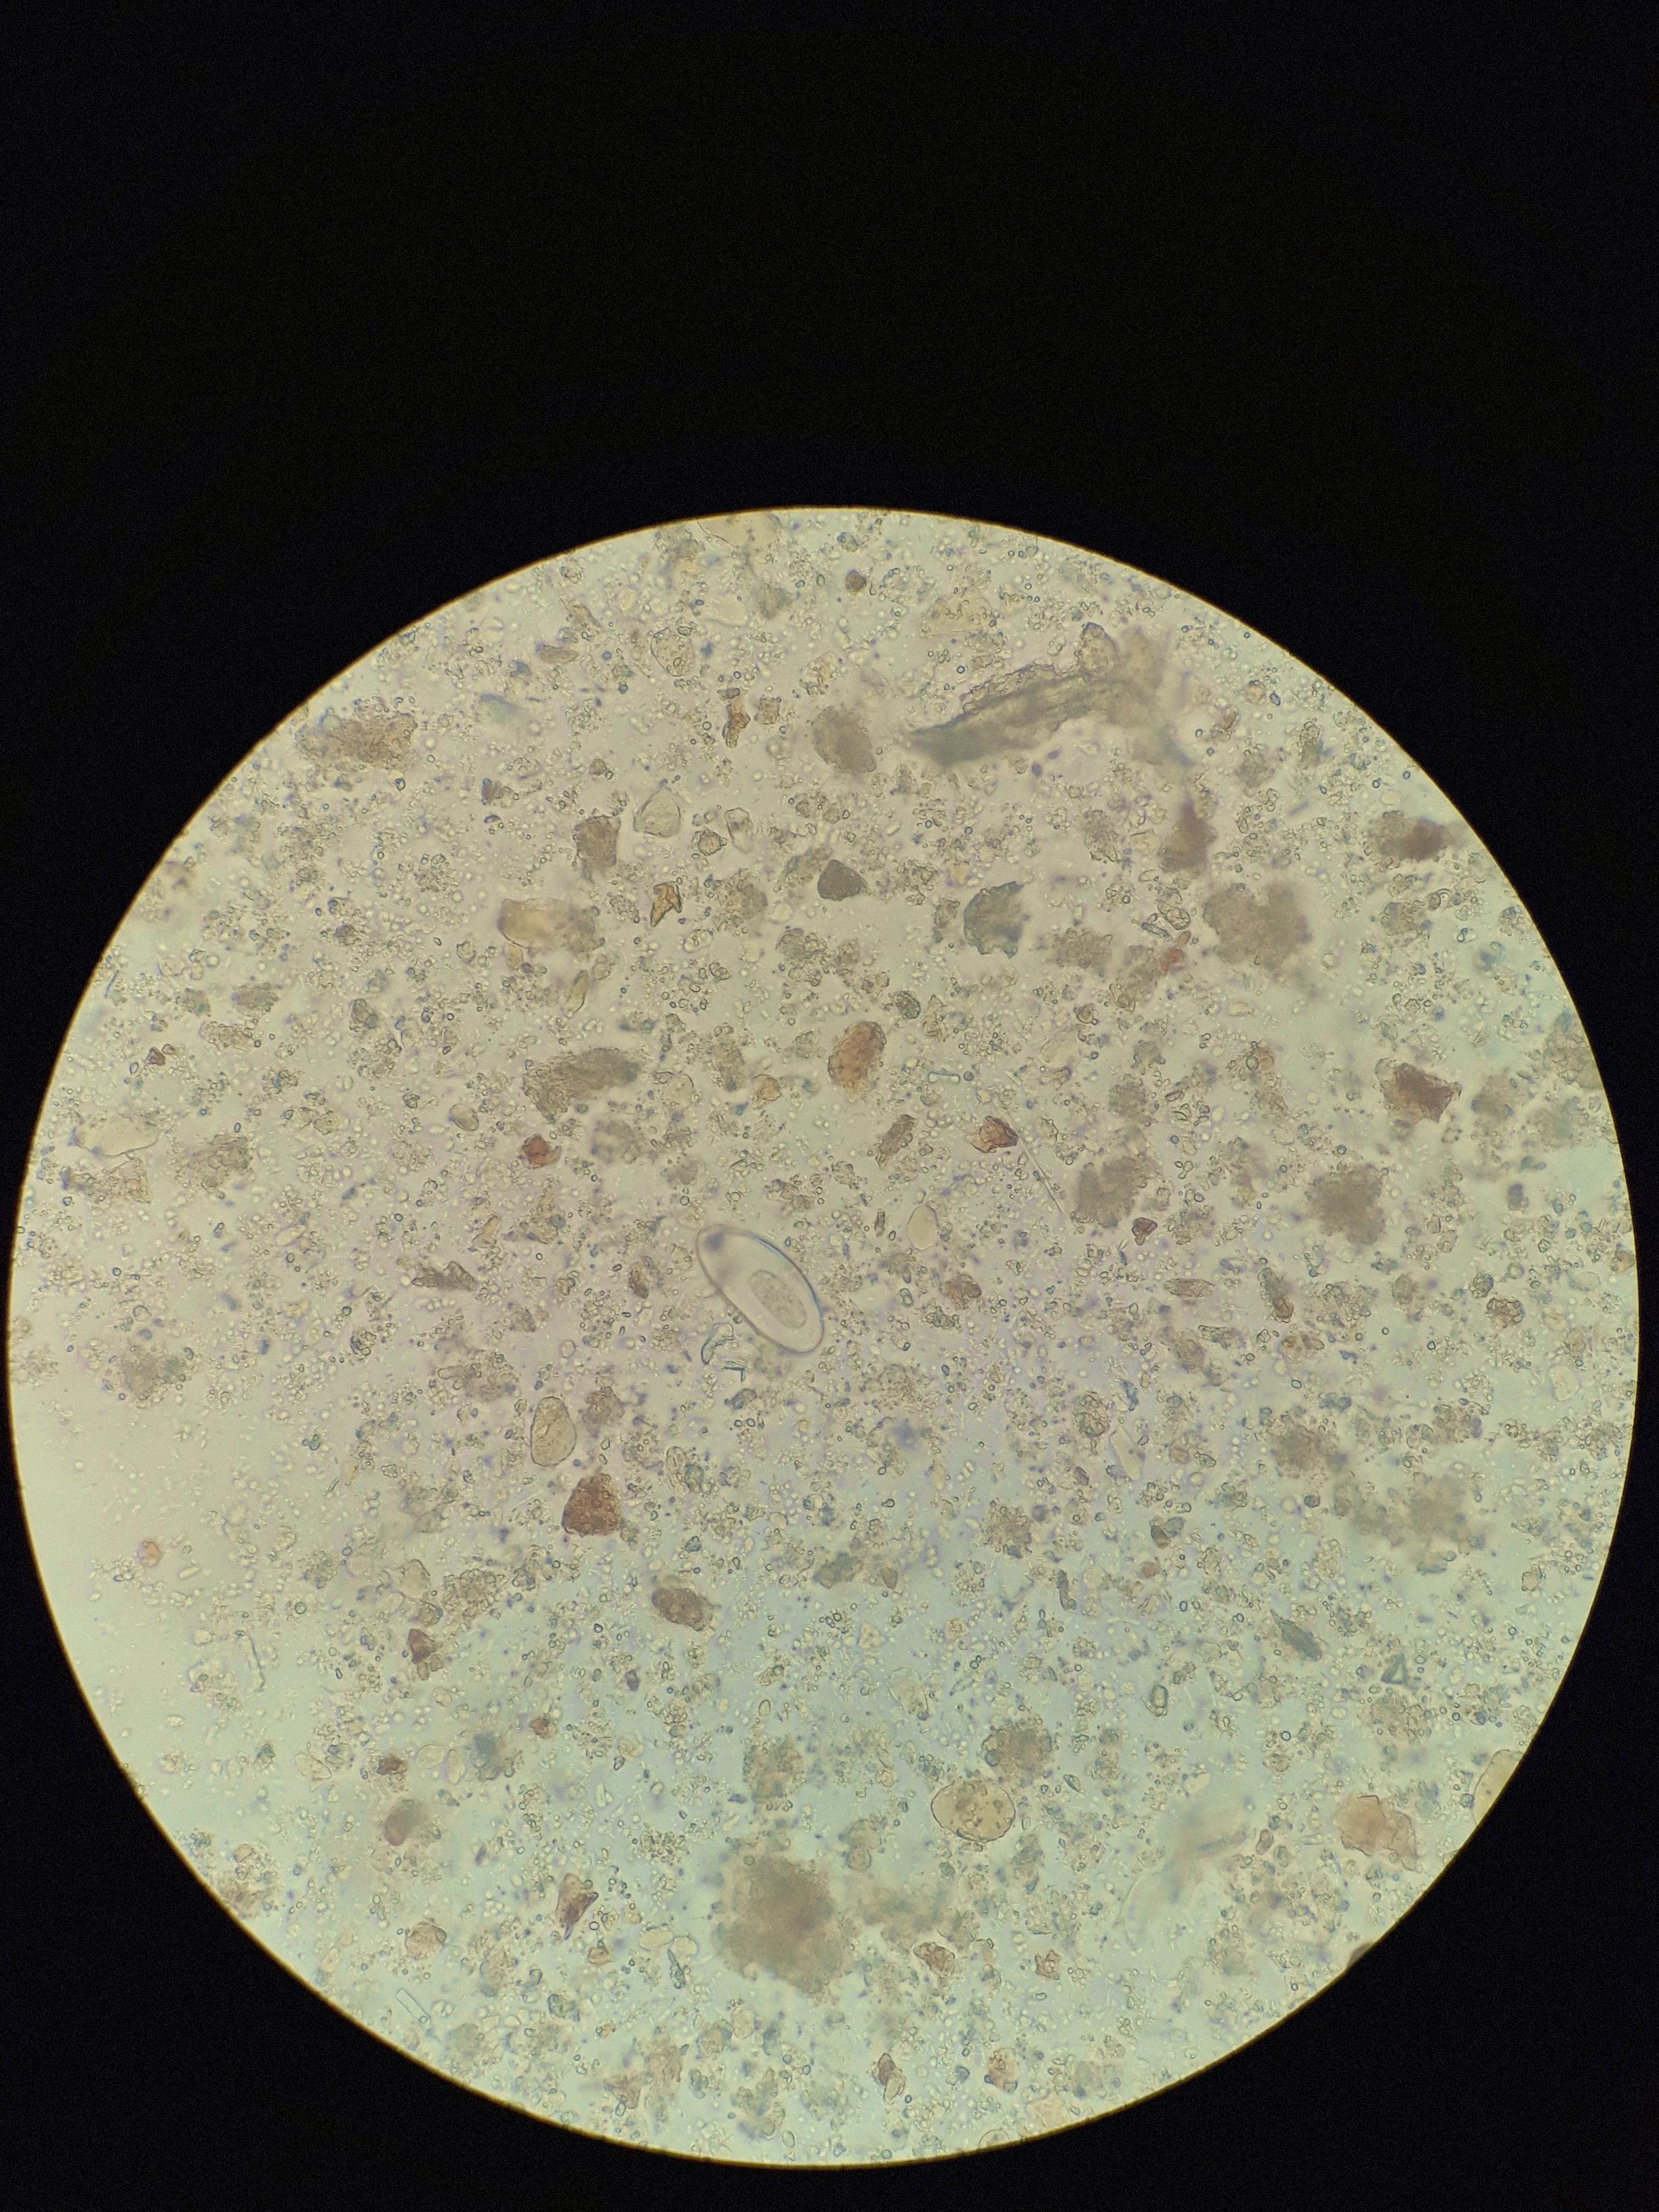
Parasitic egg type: Enterobius vermicularis